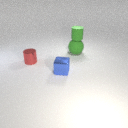
large green rubber sphere below small green rubber cylinder